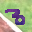
Label: 3